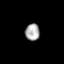
Tissue: prostate
Cell type: Fibroblasts
Senescence score: 0.741
Nuclear area (px): 243
Mean DAPI intensity: 167.675